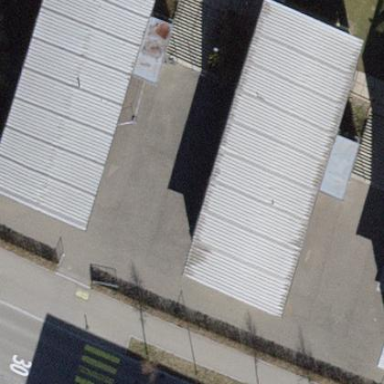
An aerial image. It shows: Flat-roofed school building.